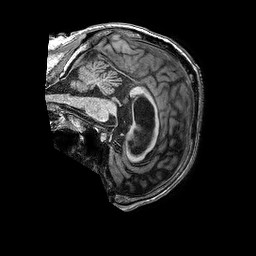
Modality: T1w
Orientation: sagittal
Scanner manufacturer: philips
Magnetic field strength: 3 T
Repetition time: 0.006766 s
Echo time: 0.003041 s